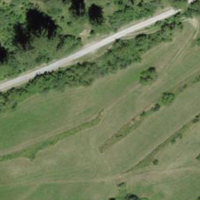
EUNIS habitat code: 26
Species observed at this site:
Phoenicurus ochruros
Nucifraga caryocatactes
Gypaetus barbatus
Falco tinnunculus
Prunus padus
Delichon urbicum